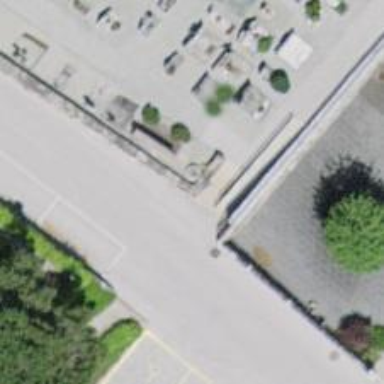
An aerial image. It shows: Retaining wall.